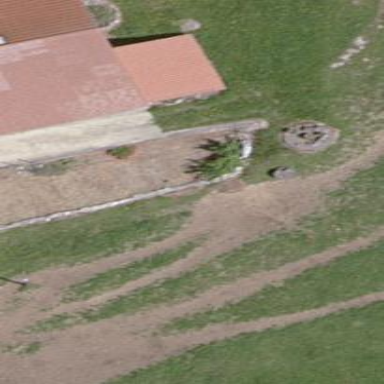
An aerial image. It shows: Vegetable garden in the leisure land area.